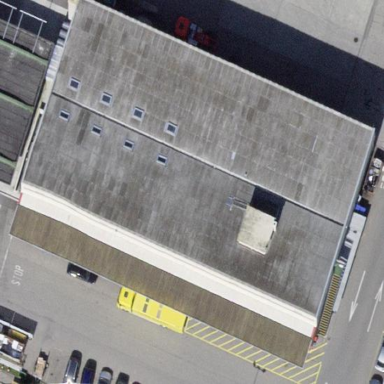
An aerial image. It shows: Industrial building.